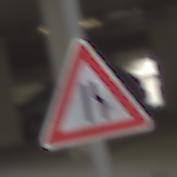
Verkehrszeichen: EinseitigVerengteFahrbahnRechts
Umgebung: Roofed, Urban
Tageszeit: Midday
Wetter: Overcast
Licht: Artificial
Jahreszeit: NotSpecified
Kontrast: MediumContrast